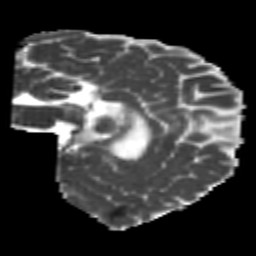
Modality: MD
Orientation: sagittal
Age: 22
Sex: male
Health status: healthy
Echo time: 0.074 s